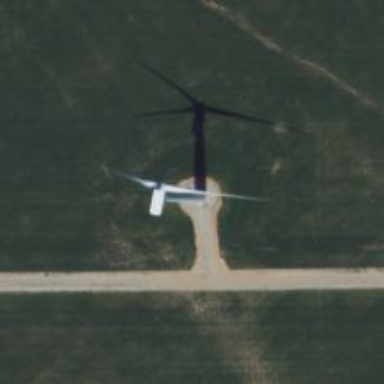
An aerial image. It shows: Industrial building with wind turbine generator. The generator is horizontal axis wind turbine.